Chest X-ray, PA view. Patient: 32 years old, sex M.
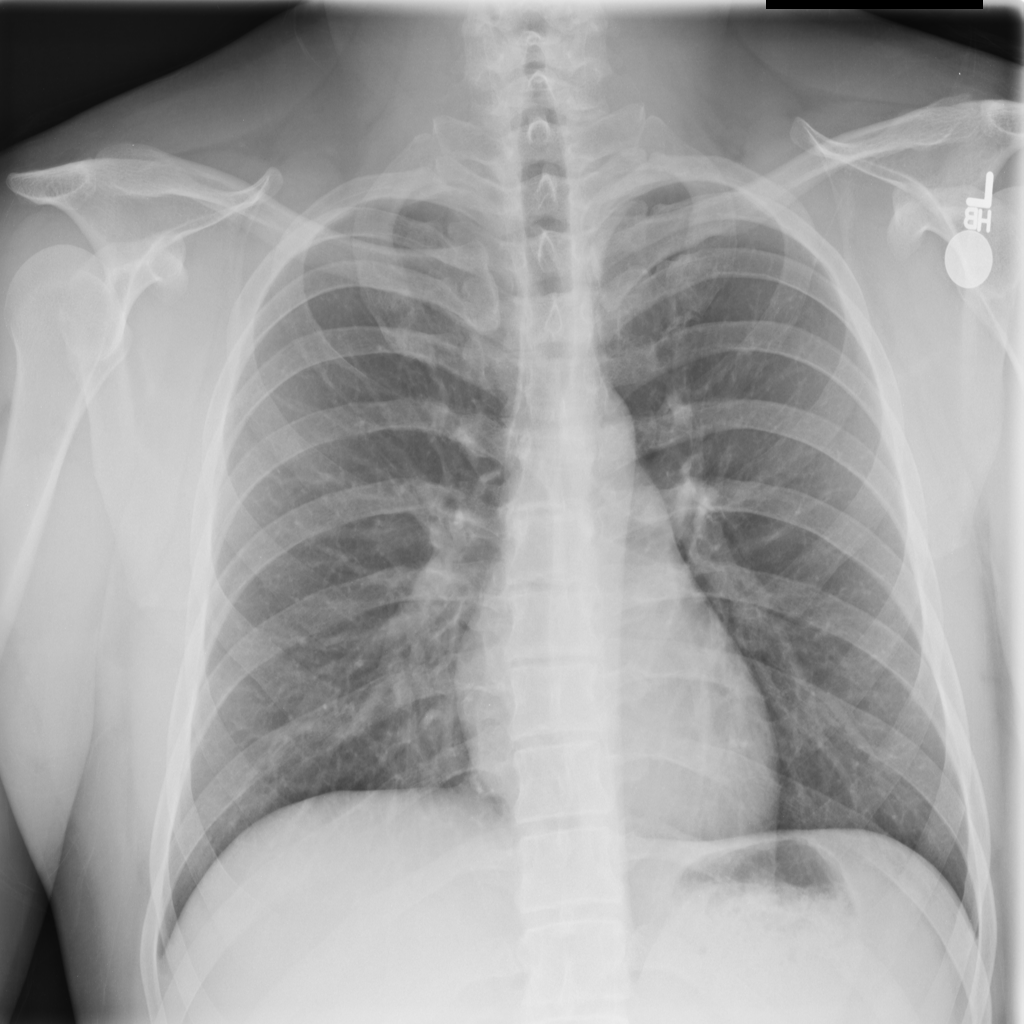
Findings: No Finding